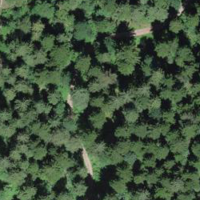
EUNIS habitat code: 43
Species observed at this site:
Cardamine heptaphylla